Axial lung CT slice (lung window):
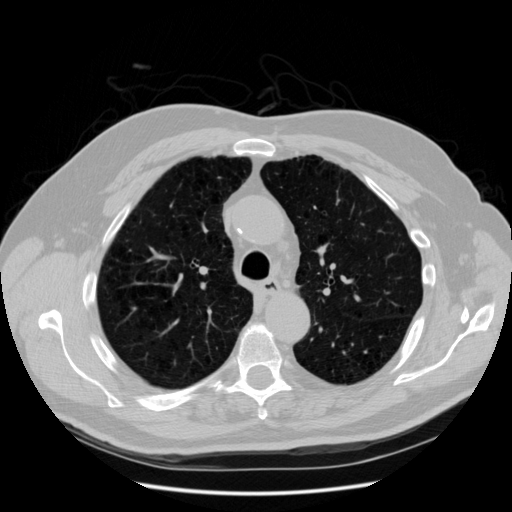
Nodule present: no